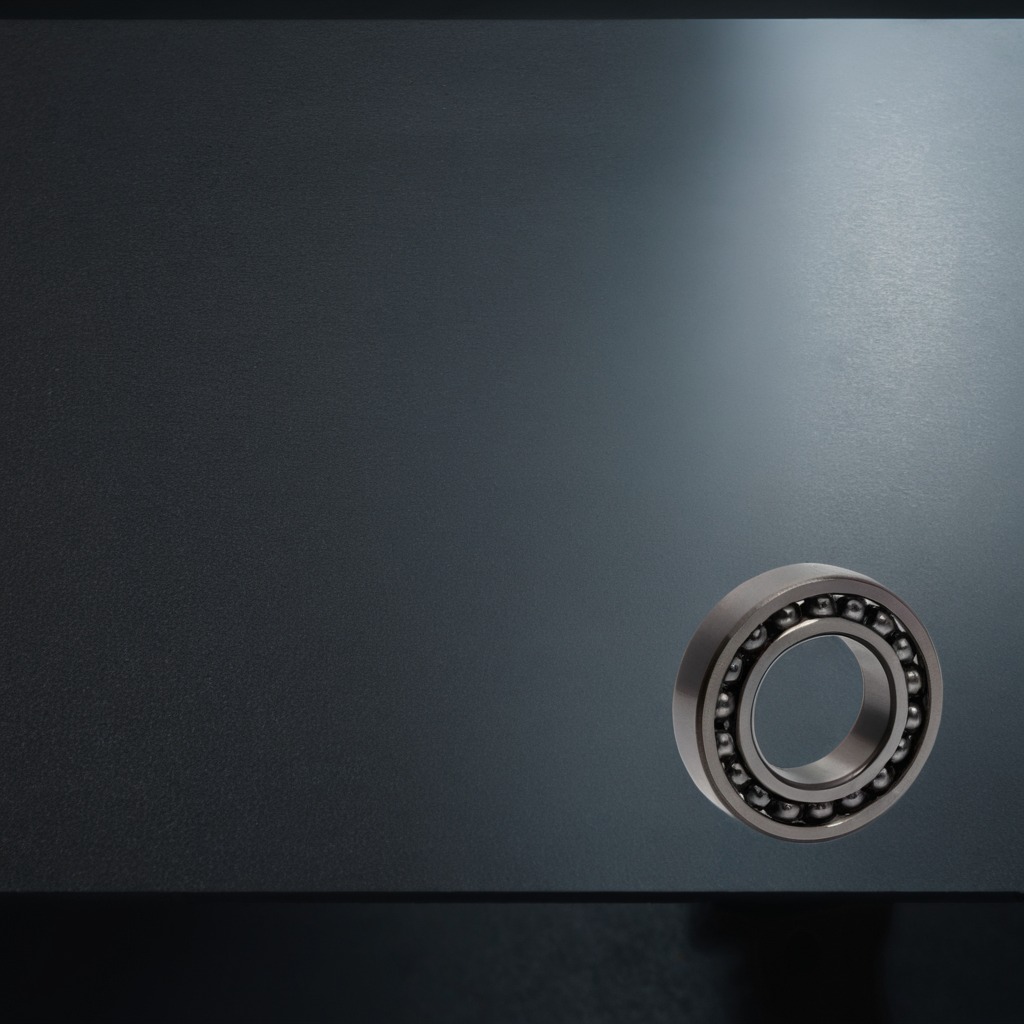
A metal ball bearing is lying on a clean granite table inside a workshop at night.